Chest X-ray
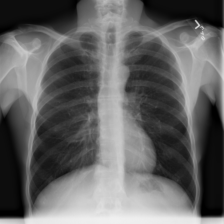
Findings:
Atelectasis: negative
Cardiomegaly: negative
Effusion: negative
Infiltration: negative
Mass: negative
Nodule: negative
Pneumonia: negative
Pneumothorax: negative
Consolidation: negative
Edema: negative
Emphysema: negative
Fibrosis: negative
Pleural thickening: negative
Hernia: negative